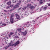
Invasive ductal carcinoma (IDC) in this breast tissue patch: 0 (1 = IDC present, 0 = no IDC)